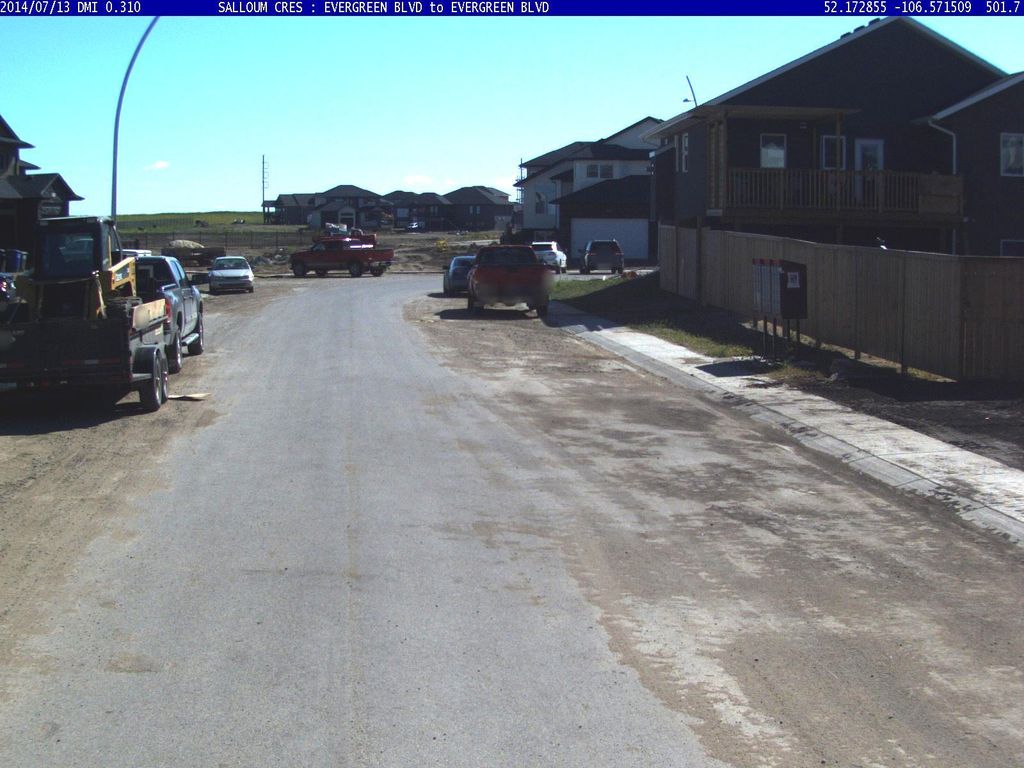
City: saskatoon